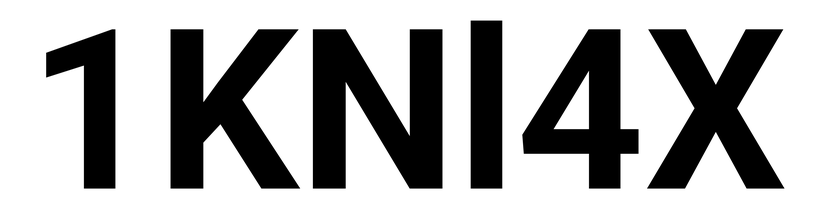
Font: Roboto_Bold